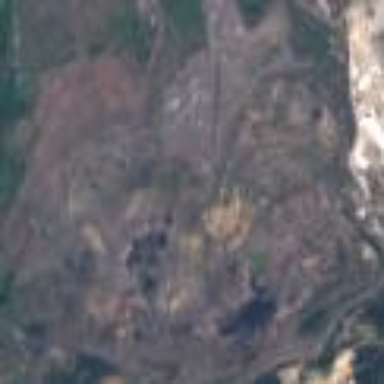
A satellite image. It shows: Industrial quarry mine.